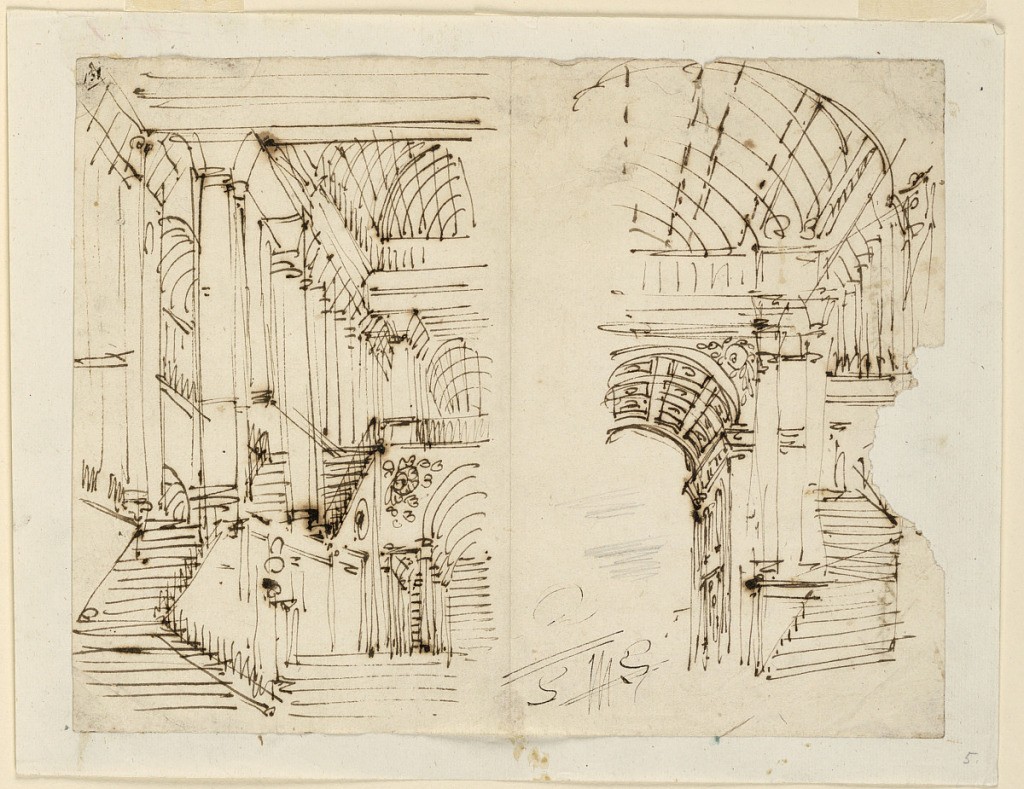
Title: Stage Design, Staircases
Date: early 19th century
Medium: Pen and brown ink on paper
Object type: Drawing
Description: Horizontal rectangle. Detail designs for two different staircases in palace.